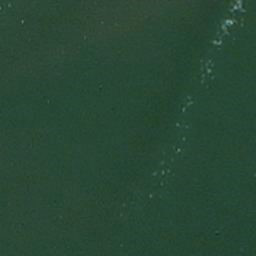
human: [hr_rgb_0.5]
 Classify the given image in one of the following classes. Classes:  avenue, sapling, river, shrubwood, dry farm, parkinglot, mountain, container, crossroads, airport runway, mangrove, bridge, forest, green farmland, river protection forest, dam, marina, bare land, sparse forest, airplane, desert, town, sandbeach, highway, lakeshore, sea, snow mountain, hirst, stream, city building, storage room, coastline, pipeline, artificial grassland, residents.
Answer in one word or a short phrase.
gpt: sea